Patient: sex M, age 72
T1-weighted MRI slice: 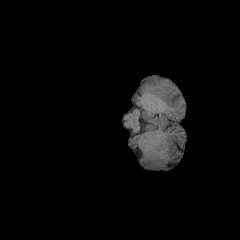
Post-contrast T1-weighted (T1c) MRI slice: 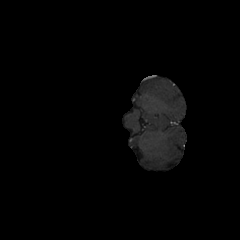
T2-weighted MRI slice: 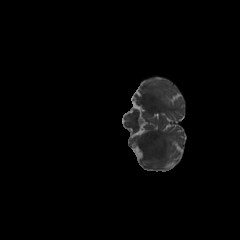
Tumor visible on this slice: no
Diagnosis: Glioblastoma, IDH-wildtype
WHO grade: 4